Question: I am learning HTML and CSS, and I've made a navbar but it's not responsive at all, Viewing it on my laptop or reducing the size of the browser, it moves out of place.
Could someone please help me and explain why it isn't responsive/sticking to it's original place.
Thanks a lot, you're all great!
I am testing bootstrap because of its responsive functionality, but I've never used it before. How can I place navbar, where the red box?

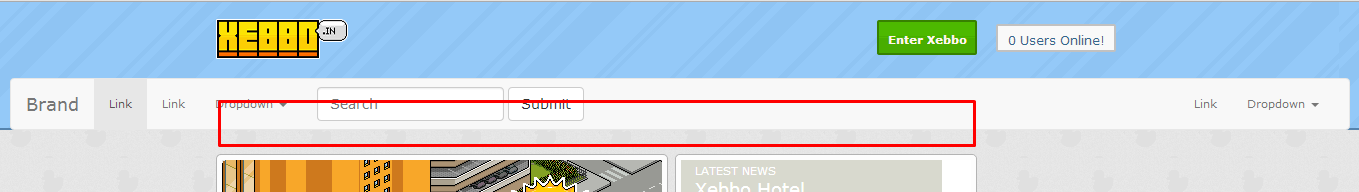
Answer: The problem is that you defined fixed parameters for your menus:
'''
#NewNavBar {
margin-left:208px;
width:756px;
height:40px;
}
'''
and
'''
#NewNavB {
position:relative;
margin-left:208px;
margin-bottom:15px;
width:756px;
height:30px;
}
'''
You can remove in this case 'margin-left' but of cours it won't make your navbar responsive. If you want do it responsive you need to use width in % or em and give different styles depending on your breakpoints.
For example on one of my site I use such breakpoints
'''
<link rel="stylesheet" href="stylesheets/small.css" media="all" />
<link rel="stylesheet" href="stylesheets/print.css" media="print" />
<link rel="stylesheet" href="stylesheets/medium.css" media="screen and (min-width: 32em) and (max-width: 64em), projection and (min-width: 32em) and (max-width: 64em), handheld and (min-width: 32em) and (max-width: 64em)" />
<link rel="stylesheet" href="stylesheets/large.css" media="screen and (min-width: 64.0625em), projection and (min-width: 64.0625em)" />
'''
The easiest thing what you can do is remove 'margin-left' from both and change 'width:756px;' in both to 'width: 100%' however as I said it doesn't mean that your nav will work in all resolutions (in smaller it won't) . <URL>